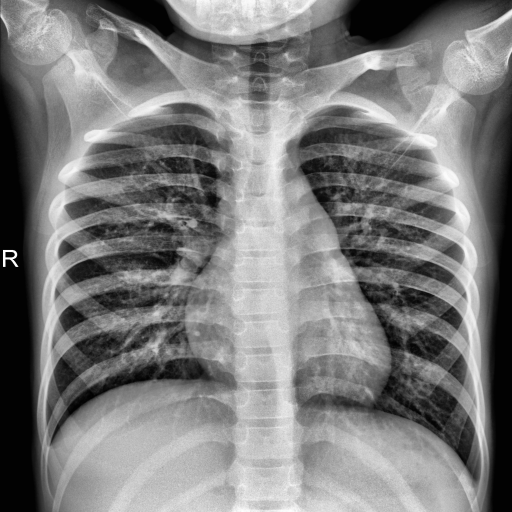
Finding: NORMAL